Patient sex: F
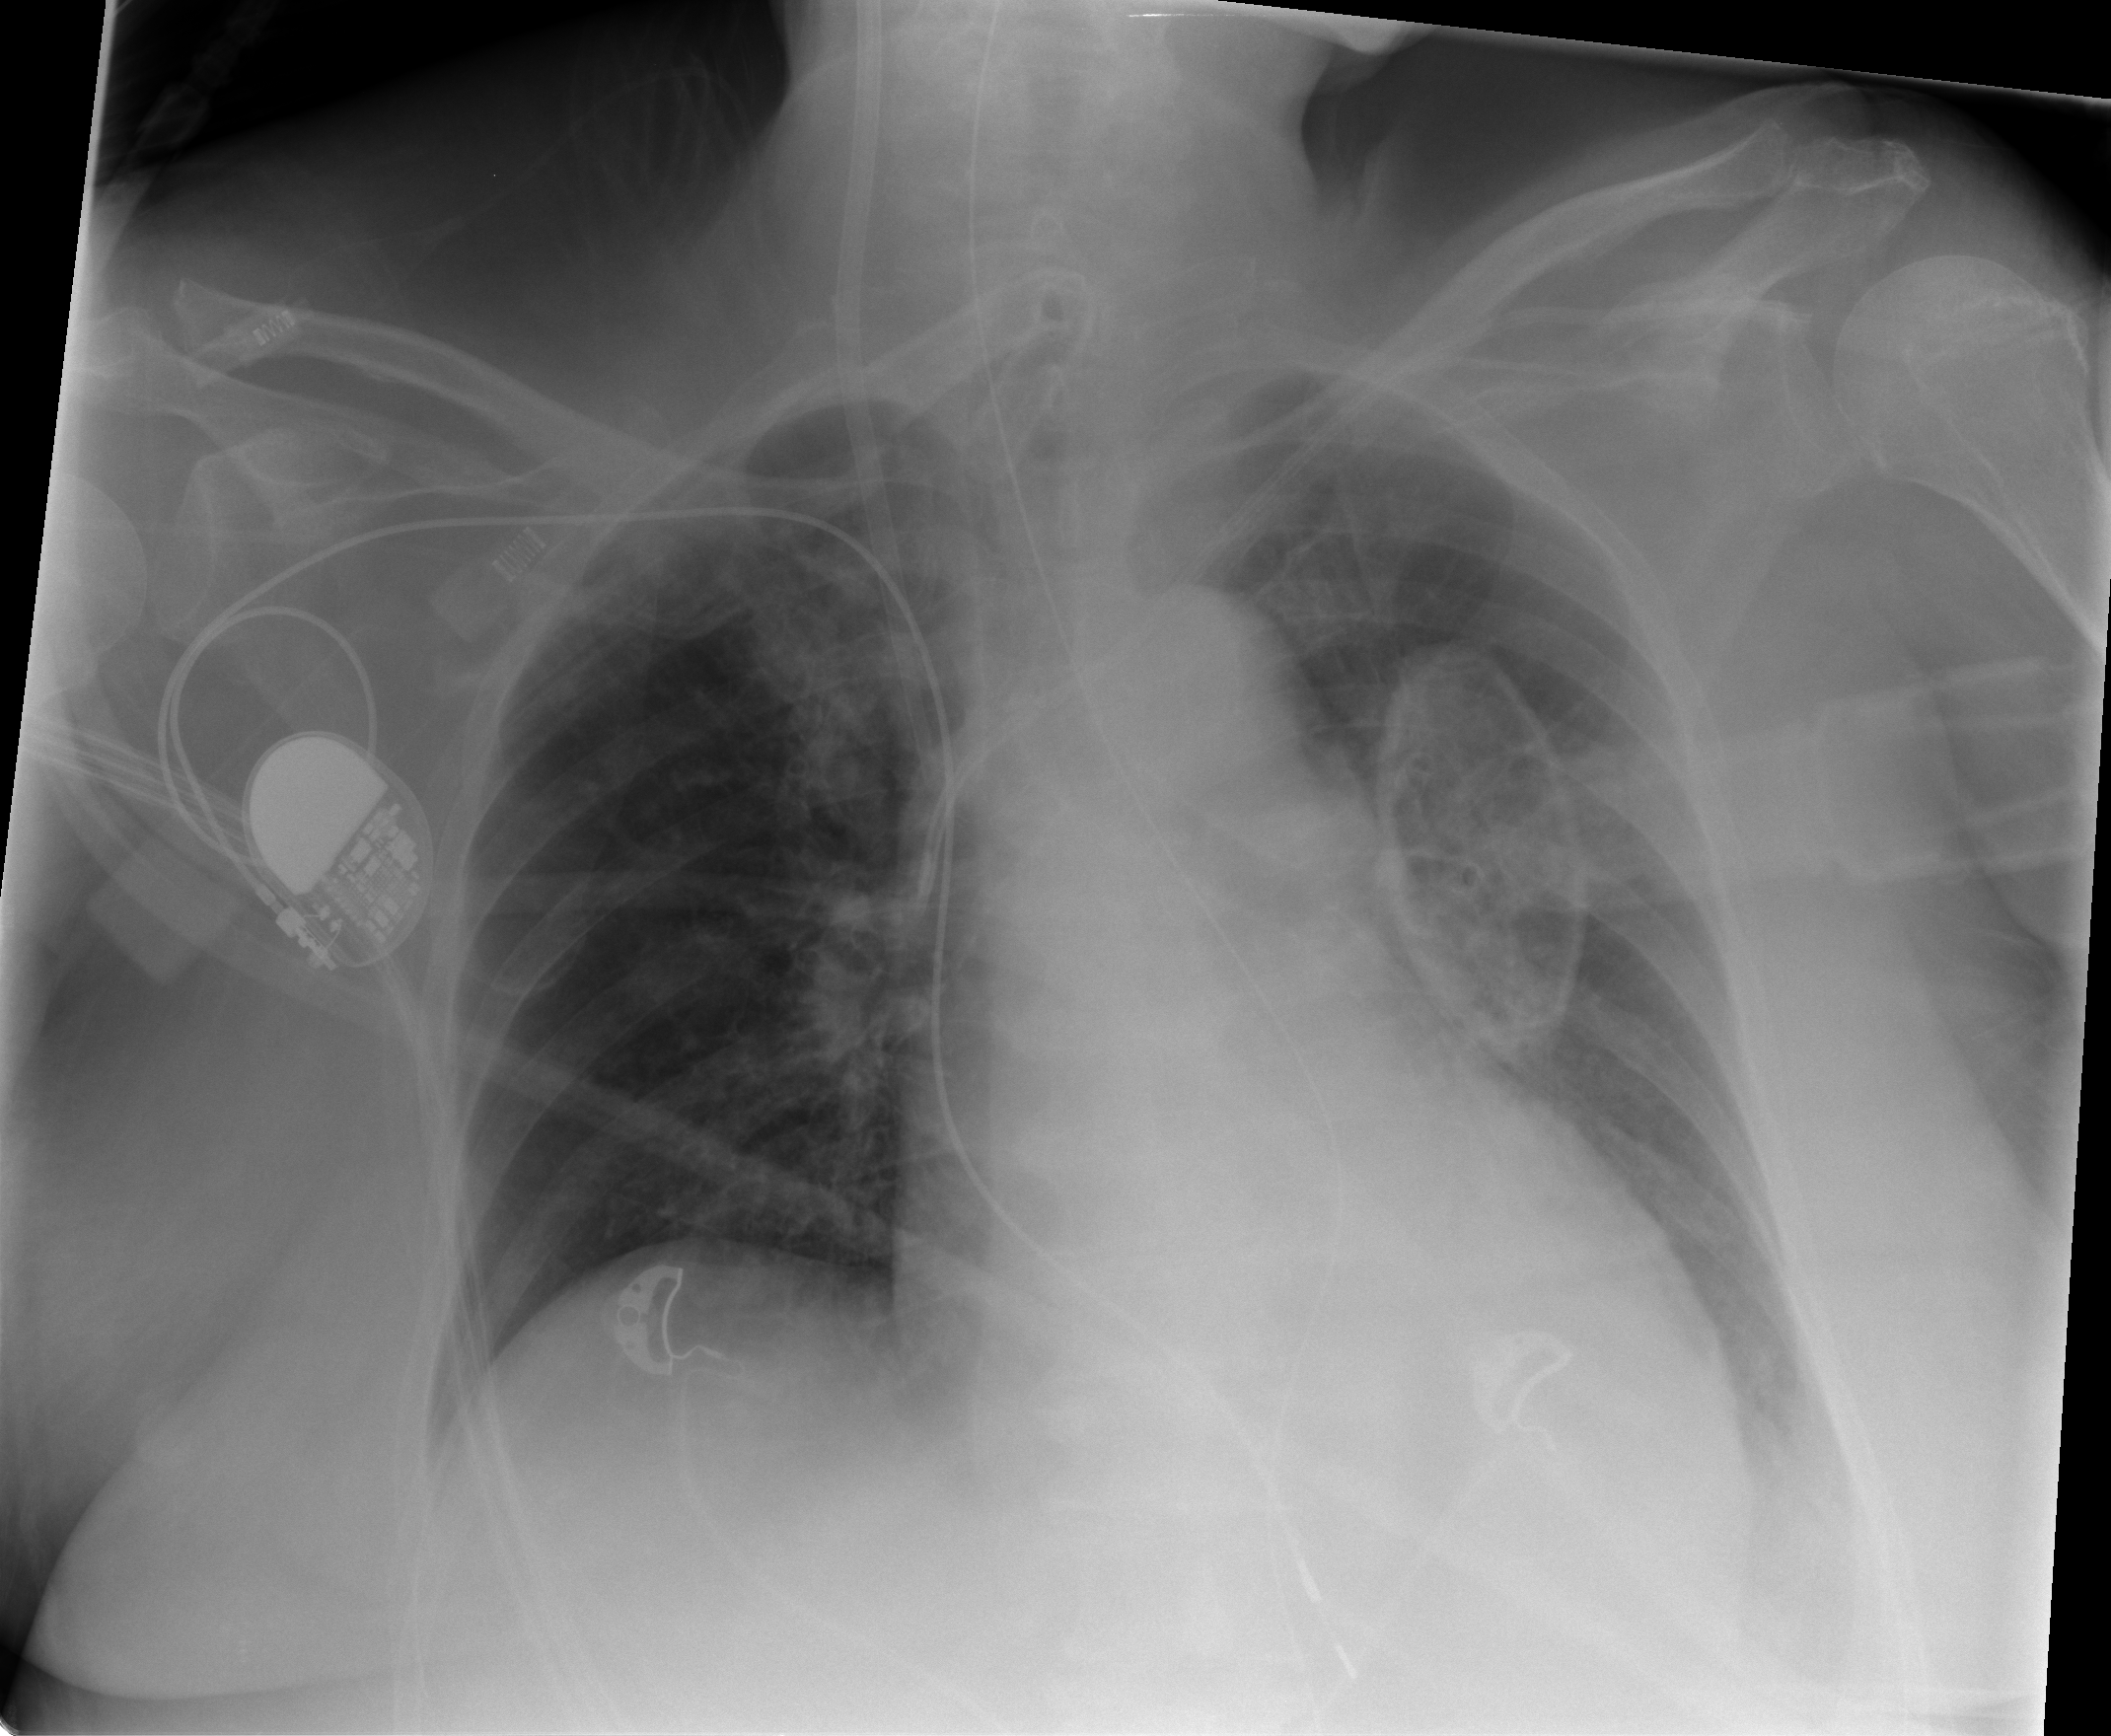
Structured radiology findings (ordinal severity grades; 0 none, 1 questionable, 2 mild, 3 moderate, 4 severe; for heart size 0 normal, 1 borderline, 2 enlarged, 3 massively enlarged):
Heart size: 2
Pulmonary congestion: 0
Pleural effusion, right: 0
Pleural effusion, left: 2
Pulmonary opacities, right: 2
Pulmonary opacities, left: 0
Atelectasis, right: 0
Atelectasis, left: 0